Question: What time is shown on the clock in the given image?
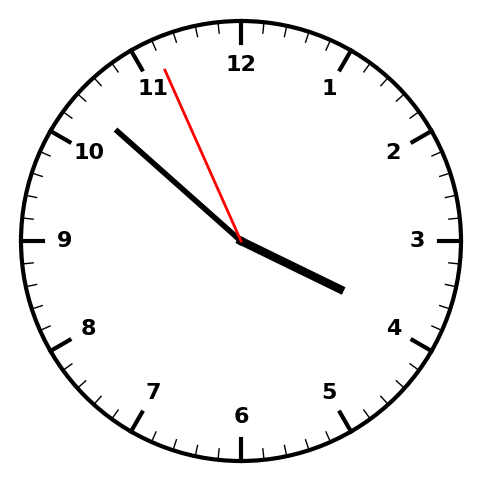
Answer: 03:51:56